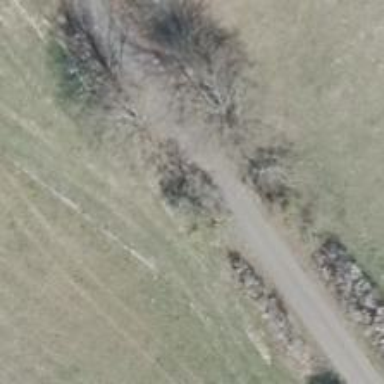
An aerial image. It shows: Row of deciduous broadleaved trees.